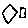
Label: square